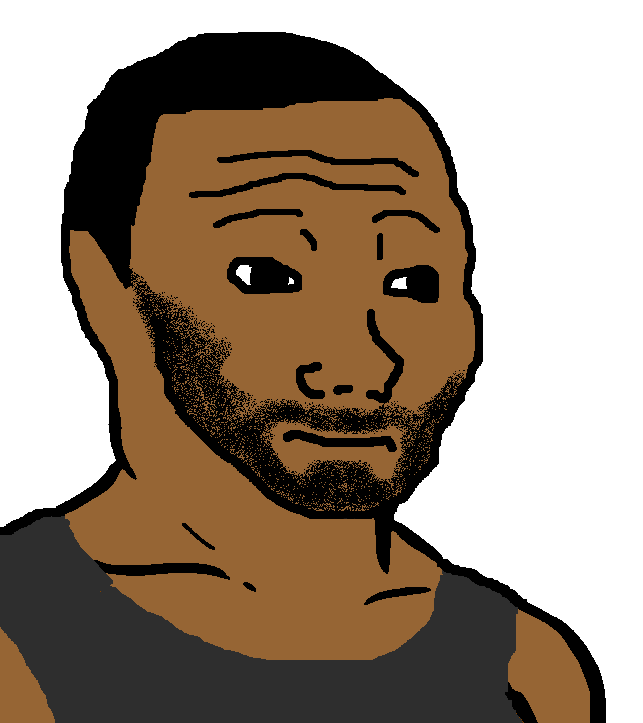
Label: 5_Blackjak